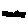
Label: triangle